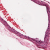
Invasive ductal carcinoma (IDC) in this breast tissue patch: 0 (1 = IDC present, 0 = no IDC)